Aerial crown-view tile of a tropical tree (Barro Colorado Island, Panama), acquired 20250317:
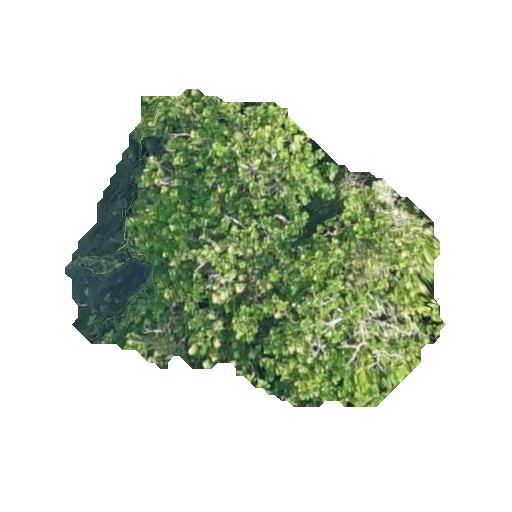
Species: Anacardium excelsum
GBIF accepted scientific name: Anacardium excelsum
Crown area: 122.623 m²